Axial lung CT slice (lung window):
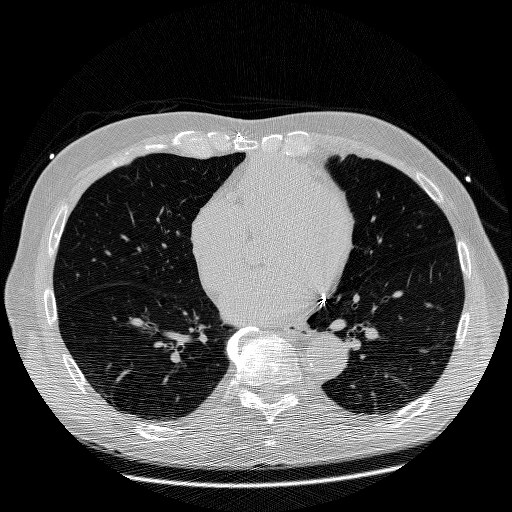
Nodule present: no